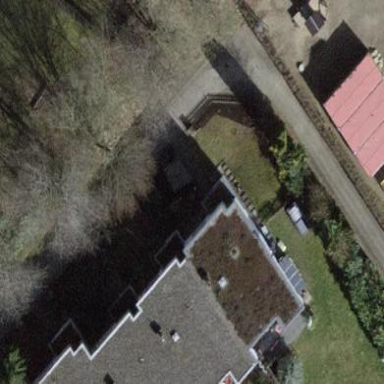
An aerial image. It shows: Terrace building.